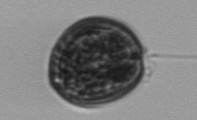
Label: Prorocentrum